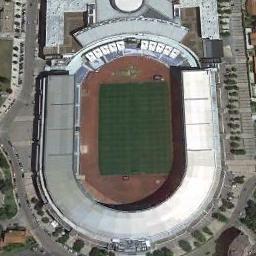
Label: stadium